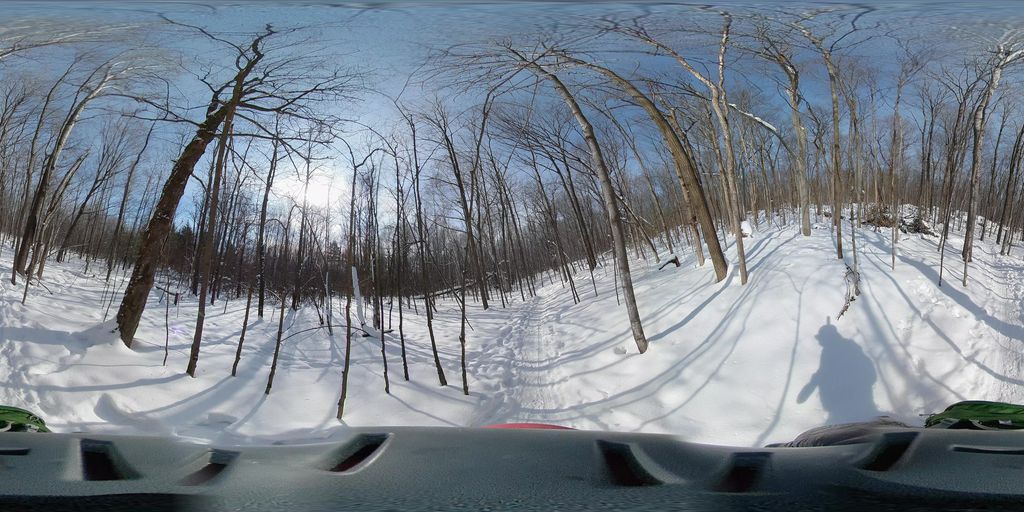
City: ottawa-gatineau